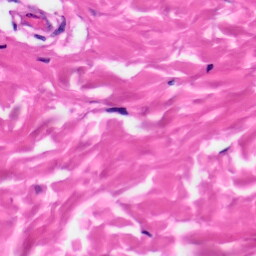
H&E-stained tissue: Skin